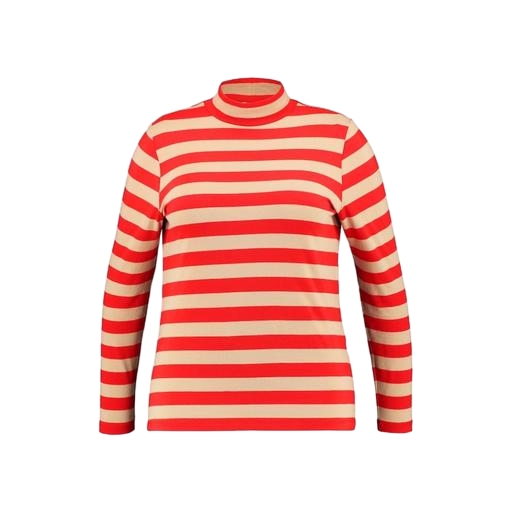
multicolor vero moda rust high neck blouse, red women's striped long-sleeve t-shirt, red striped shirt, white background